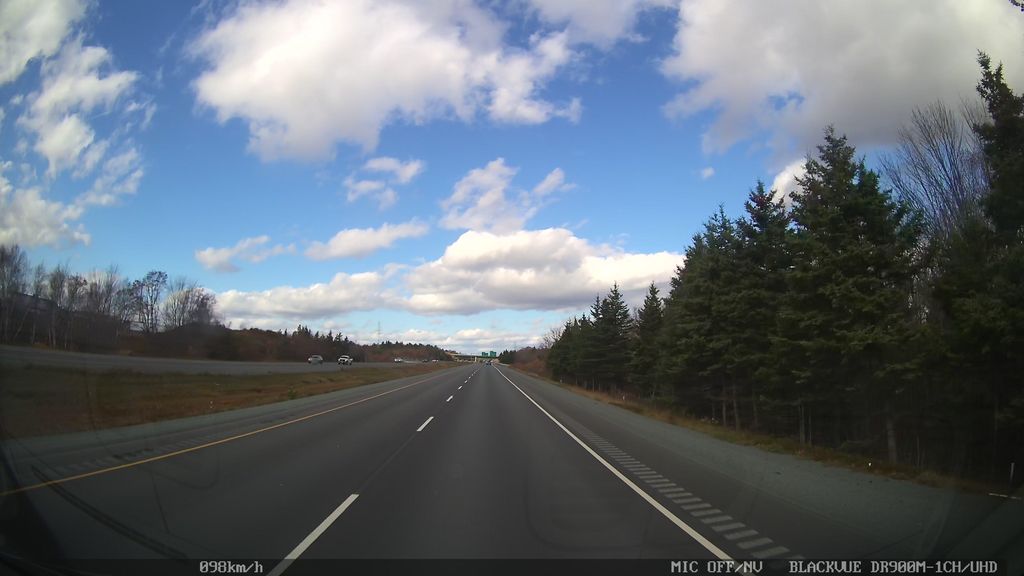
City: halifax